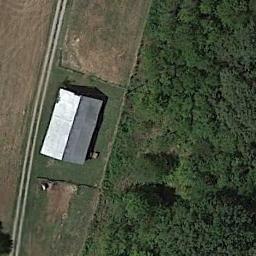
Label: residential